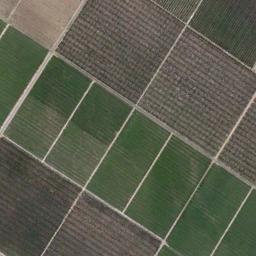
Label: rectangular_farmland